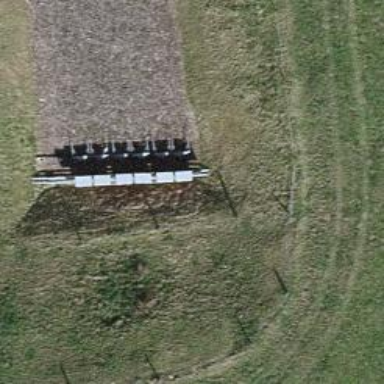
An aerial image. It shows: Retaining wall.